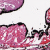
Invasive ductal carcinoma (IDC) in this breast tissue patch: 0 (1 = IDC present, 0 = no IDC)